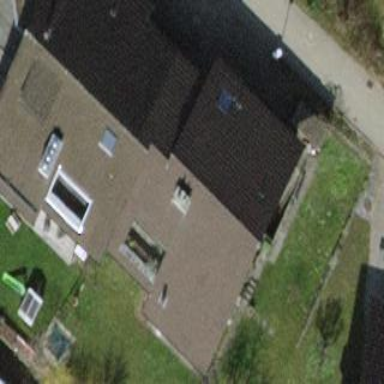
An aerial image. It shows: Semidetached house.